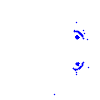
Particle: kaon